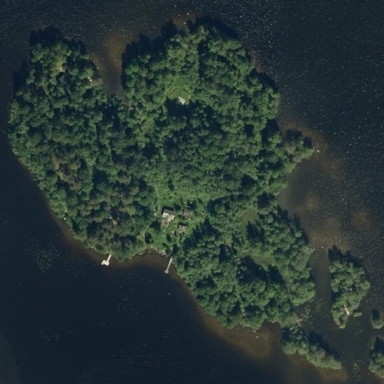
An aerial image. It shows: Islet covered in broadleaved woodland.